Question: I'm trying to plot GPS displacement for each day as a scatter plot. I wrote a function to convert each day to a decimal date.
However when I plot the scatterplot it plots every single date on the x axis and it just looks like a black bar. Is it possible to change the increment of the x axis?
'''
import pandas as pd
import numpy as np
from matplotlib import pyplot as plt
import datetime
import matplotlib.dates as dates
import random
lst1 = ['2015/01/01','2016/01/01','2017/01/01','2015/01/02',
'2016/01/02','2017/01/02','2015/01/03','2016/01/03','2017/01/03',
'2015/01/04','2015/01/05','2017/01/04','2016/01/04','2016/01/05',
'2015/01/06','2017/01/05','2016/01/06','2015/01/07','2017/01/06',
'2017/01/07','2016/01/07','2015/01/08','2017/01/08','2016/01/08',
'2015/01/09','2016/01/09','2017/01/09','2016/01/10','2017/01/10',
'2015/01/11','2016/01/11','2017/01/11','2015/01/12','2016/01/12',
'2015/01/13','2017/01/12','2016/01/13','92017/01/13','2016/01/14',
'2015/01/14','2017/01/14','2015/01/15','2016/01/15','2017/01/15',
'2016/01/16','2015/01/16','2017/01/16','2017/01/17','2016/01/17',
'2015/01/18','2016/01/18','2017/01/18','2015/01/19','2016/01/19',
'2017/01/19','2015/01/20','2016/01/20','2017/01/20','2015/01/21',
'2016/01/21','2017/01/21','2015/01/22','2016/01/22','2017/01/22',
'2015/01/23','2016/01/23','2017/01/23','2015/01/24','2016/01/24',
'2017/01/24', '2015/01/25', '2016/01/25']
lst2 = random.sample(range(72), 72)
def date2decdate(date):
d = date.split('/')
year = float(d[0])
month = float(d[1])
day = float(d[2])
decdate = str(year + ((month-1)*30+day)/365)
return decdate
df = pd.DataFrame(
{'Date': lst1,
'Elevation': lst2
})
print(df.Date)
# convert displacement to centimeters
df['Elevation']*=100
#df['Northing']*=100
#df['Easting']*=100
# calculate displacement
h = float(df['Elevation'].head(1))
df['Elevation']-=h
# Remove outliers by keeping data points that are within +-3 standard devations
# in the column Elevation
df = df[np.abs(df.Elevation-df.Elevation.median())<=(3*df.Elevation.std())]
df['Date'] = df['Date'].apply(date2decdate) #converts Dates to decimal date
plt.scatter(df.Date, df.Elevation)
plt.xlabel('Dates')
plt.ylabel('Displacement(cm)')
plt.show()
'''

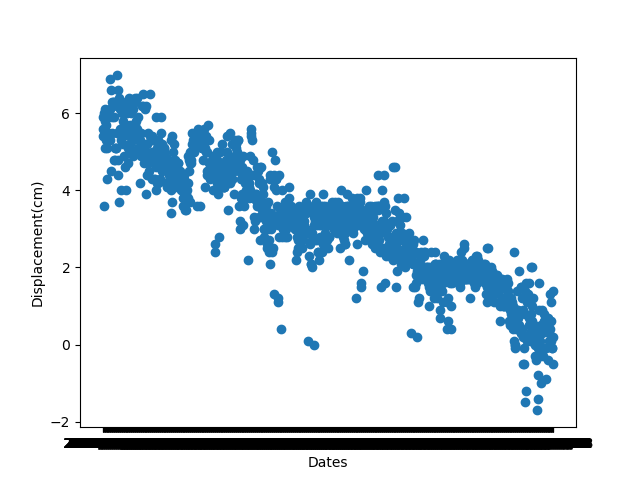
Answer: You are plotting the dates on the x axis as strings. This will lead matplotlib to think it is some catogorical variable (e.g. ["apple", "banana", "cherry"]) and it will show all labels (which would be meaningful for such cases).
Here you don't want to have categories but true dates or numbers. First you need to makes sure that those strings actually represent dates or numbers - remove somthing like ''92017/01/13'' from the list.
### Decimal numbers
To use usual decimal numbers, remove the 'str' cast from your function.
'''
decdate = year + ((month-1)*30+day)/365.
'''
<URL>
Complete code for reproduction:
'''
import pandas as pd
import numpy as np
from matplotlib import pyplot as plt
import random
lst1 = ['2015/01/01','2016/01/01','2017/01/01','2015/01/02',
'2016/01/02','2017/01/02','2015/01/03','2016/01/03','2017/01/03',
'2015/01/04','2015/01/05','2017/01/04','2016/01/04','2016/01/05',
'2015/01/06','2017/01/05','2016/01/06','2015/01/07','2017/01/06',
'2017/01/07','2016/01/07','2015/01/08','2017/01/08','2016/01/08',
'2015/01/09','2016/01/09','2017/01/09','2016/01/10','2017/01/10',
'2015/01/11','2016/01/11','2017/01/11','2015/01/12','2016/01/12',
'2015/01/13','2017/01/12','2016/01/13','2017/01/13','2016/01/14',
'2015/01/14','2017/01/14','2015/01/15','2016/01/15','2017/01/15',
'2016/01/16','2015/01/16','2017/01/16','2017/01/17','2016/01/17',
'2015/01/18','2016/01/18','2017/01/18','2015/01/19','2016/01/19',
'2017/01/19','2015/01/20','2016/01/20','2017/01/20','2015/01/21',
'2016/01/21','2017/01/21','2015/01/22','2016/01/22','2017/01/22',
'2015/01/23','2016/01/23','2017/01/23','2015/01/24','2016/01/24',
'2017/01/24', '2015/01/25', '2016/01/25']
lst2 = random.sample(range(72), 72)
def date2decdate(date):
d = date.split('/')
year = float(d[0])
month = float(d[1])
day = float(d[2])
decdate = year + ((month-1)*30+day)/365.
return decdate
df = pd.DataFrame( {'Date': lst1, 'Elevation': lst2 })
df['Elevation']*=100
h = float(df['Elevation'].head(1))
df['Elevation']-=h
df = df[np.abs(df.Elevation-df.Elevation.median())<=(3*df.Elevation.std())]
df['Date'] = df['Date'].apply(date2decdate) #converts Dates to decimal date
plt.scatter(df.Date, df.Elevation)
plt.xlabel('Dates')
plt.ylabel('Displacement(cm)')
plt.show()
'''
### Dates (pandas)
In many cases, it is advantageous to use real dates.
You can convert the column to datetime,
'''
df['Date'] = pd.to_datetime(df["Date"], format="%Y/%m/%d")
'''
This can then directly plotted via
'''
df.plot(x="Date", y="Elevation")
# or, if you want scatter points
df.plot(x="Date", y="Elevation", ls="", marker="o")
'''
<URL>
Complete code for reproduction:
'''
import pandas as pd
import numpy as np
from matplotlib import pyplot as plt
import random
lst1 = ['2015/01/01','2016/01/01','2017/01/01','2015/01/02',
'2016/01/02','2017/01/02','2015/01/03','2016/01/03','2017/01/03',
'2015/01/04','2015/01/05','2017/01/04','2016/01/04','2016/01/05',
'2015/01/06','2017/01/05','2016/01/06','2015/01/07','2017/01/06',
'2017/01/07','2016/01/07','2015/01/08','2017/01/08','2016/01/08',
'2015/01/09','2016/01/09','2017/01/09','2016/01/10','2017/01/10',
'2015/01/11','2016/01/11','2017/01/11','2015/01/12','2016/01/12',
'2015/01/13','2017/01/12','2016/01/13','2017/01/13','2016/01/14',
'2015/01/14','2017/01/14','2015/01/15','2016/01/15','2017/01/15',
'2016/01/16','2015/01/16','2017/01/16','2017/01/17','2016/01/17',
'2015/01/18','2016/01/18','2017/01/18','2015/01/19','2016/01/19',
'2017/01/19','2015/01/20','2016/01/20','2017/01/20','2015/01/21',
'2016/01/21','2017/01/21','2015/01/22','2016/01/22','2017/01/22',
'2015/01/23','2016/01/23','2017/01/23','2015/01/24','2016/01/24',
'2017/01/24', '2015/01/25', '2016/01/25']
lst2 = random.sample(range(72), 72)
df = pd.DataFrame( {'Date': lst1, 'Elevation': lst2 })
df['Elevation']*=100
h = float(df['Elevation'].head(1))
df['Elevation']-=h
df = df[np.abs(df.Elevation-df.Elevation.median())<=(3*df.Elevation.std())]
#Convert to datetime
df['Date'] = pd.to_datetime(df["Date"], format="%Y/%m/%d")
#plot with pandas wrapper
df.plot(x="Date", y="Elevation", ls="", marker="o")
plt.xlabel('Dates')
plt.ylabel('Displacement(cm)')
plt.show()
'''
### Dates (matplotlib)
To have more control over the appearance of the dates on the axes, you may use matplotlib. E.g. to tick every first of the months january and july, and use the datetime format with slashes, use
'''
plt.scatter(df['Date'].values,df['Elevation'])
plt.gca().xaxis.set_major_locator(dates.MonthLocator((1,7)))
plt.gca().xaxis.set_major_formatter(dates.DateFormatter("%Y/%m/%d"))
plt.gcf().autofmt_xdate()
'''
<URL>
'''
import pandas as pd
import numpy as np
from matplotlib import pyplot as plt
import matplotlib.dates as dates
import random
lst1 = ['2015/01/01','2016/01/01','2017/01/01','2015/01/02',
'2016/01/02','2017/01/02','2015/01/03','2016/01/03','2017/01/03',
'2015/01/04','2015/01/05','2017/01/04','2016/01/04','2016/01/05',
'2015/01/06','2017/01/05','2016/01/06','2015/01/07','2017/01/06',
'2017/01/07','2016/01/07','2015/01/08','2017/01/08','2016/01/08',
'2015/01/09','2016/01/09','2017/01/09','2016/01/10','2017/01/10',
'2015/01/11','2016/01/11','2017/01/11','2015/01/12','2016/01/12',
'2015/01/13','2017/01/12','2016/01/13','2017/01/13','2016/01/14',
'2015/01/14','2017/01/14','2015/01/15','2016/01/15','2017/01/15',
'2016/01/16','2015/01/16','2017/01/16','2017/01/17','2016/01/17',
'2015/01/18','2016/01/18','2017/01/18','2015/01/19','2016/01/19',
'2017/01/19','2015/01/20','2016/01/20','2017/01/20','2015/01/21',
'2016/01/21','2017/01/21','2015/01/22','2016/01/22','2017/01/22',
'2015/01/23','2016/01/23','2017/01/23','2015/01/24','2016/01/24',
'2017/01/24', '2015/01/25', '2016/01/25']
lst2 = random.sample(range(72), 72)
df = pd.DataFrame( {'Date': lst1, 'Elevation': lst2 })
df['Elevation']*=100
h = float(df['Elevation'].head(1))
df['Elevation']-=h
df = df[np.abs(df.Elevation-df.Elevation.median())<=(3*df.Elevation.std())]
df['Date'] = pd.to_datetime(df["Date"], format="%Y/%m/%d")
plt.scatter(df['Date'].values,df['Elevation'])
plt.gca().xaxis.set_major_locator(dates.MonthLocator((1,7)))
plt.gca().xaxis.set_major_formatter(dates.DateFormatter("%Y/%m/%d"))
plt.gcf().autofmt_xdate()
plt.xlabel('Dates')
plt.ylabel('Displacement(cm)')
plt.show()
'''